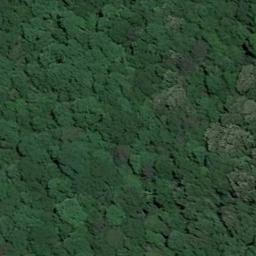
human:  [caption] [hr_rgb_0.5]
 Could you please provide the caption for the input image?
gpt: Many dense green trees are in a forest .

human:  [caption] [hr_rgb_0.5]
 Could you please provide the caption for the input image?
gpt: This is a dense forest .

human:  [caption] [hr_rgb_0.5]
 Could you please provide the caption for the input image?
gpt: The forest is full of green trees .

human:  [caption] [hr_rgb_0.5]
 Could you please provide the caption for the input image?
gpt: The forest has a lot of dense green trees of different color depths .

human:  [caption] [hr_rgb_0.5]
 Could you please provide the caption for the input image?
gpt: A dense forest with many green trees .